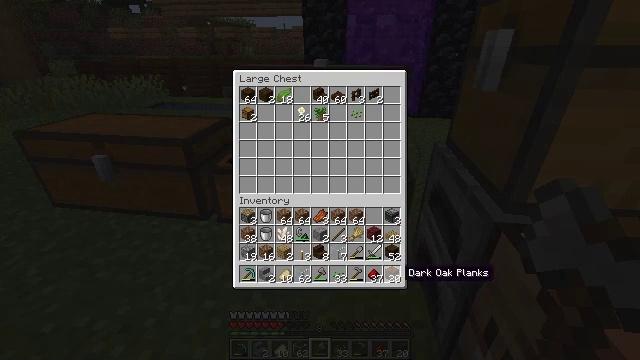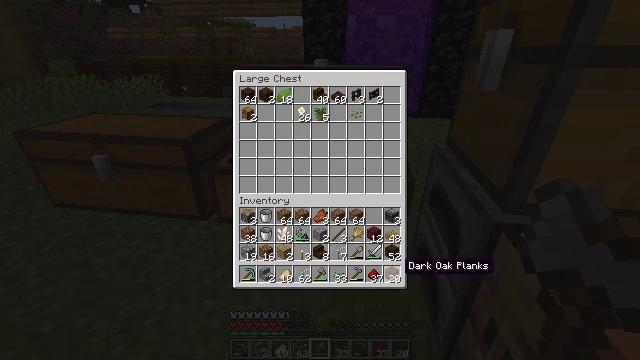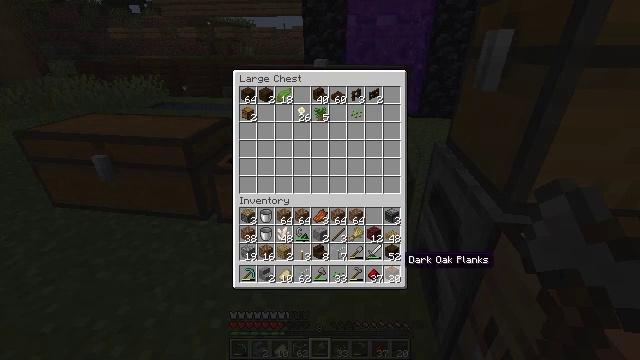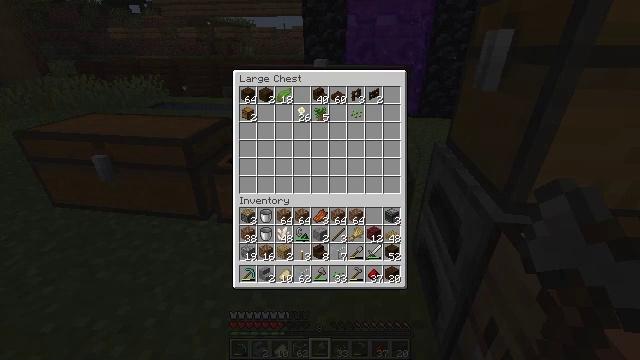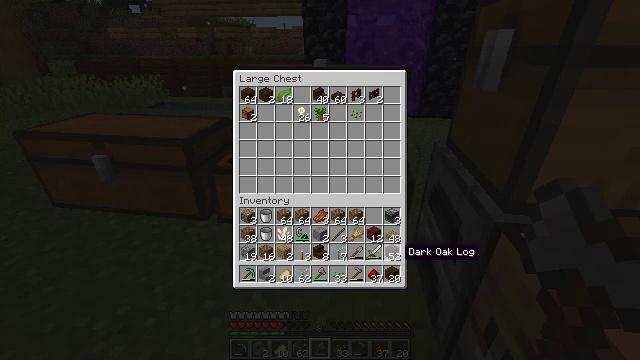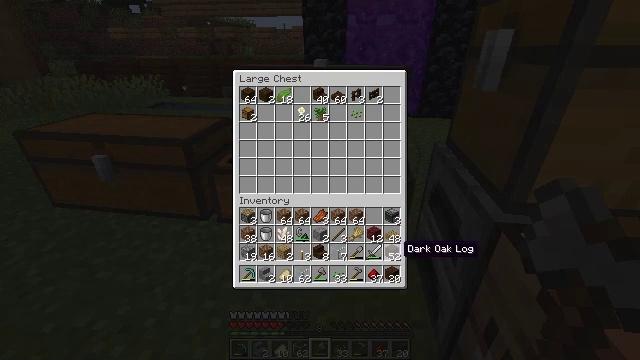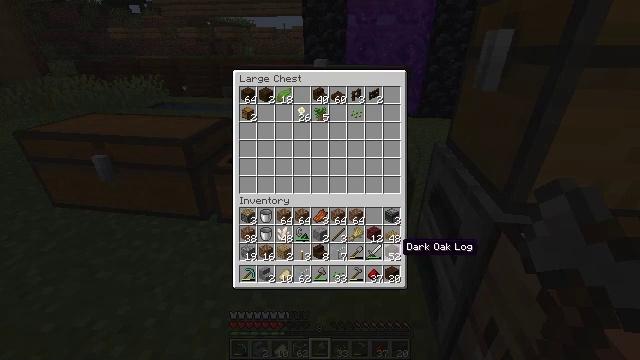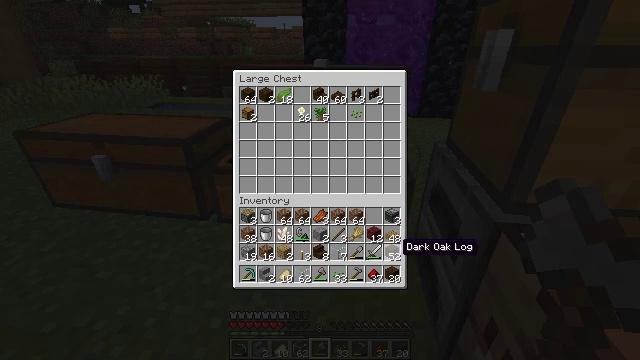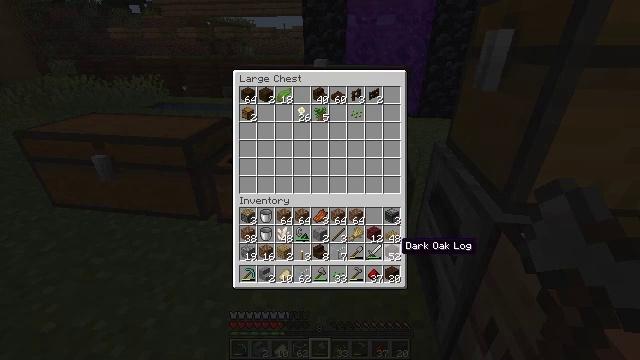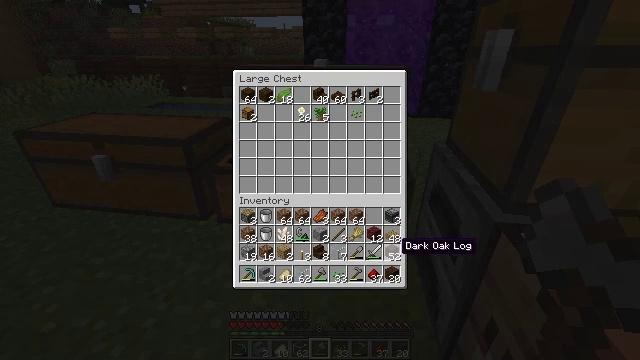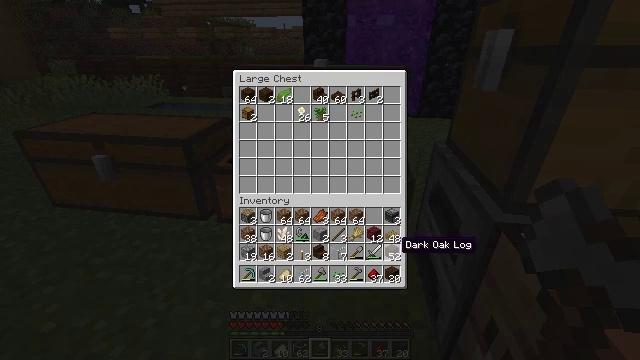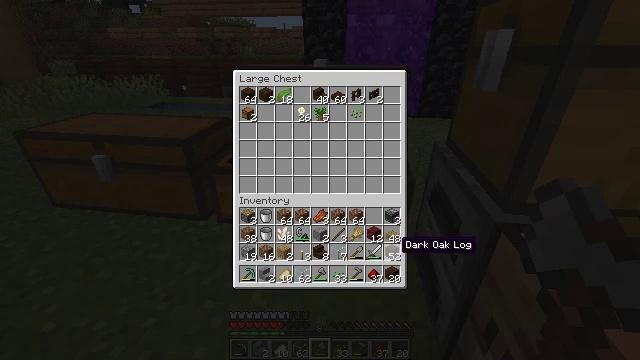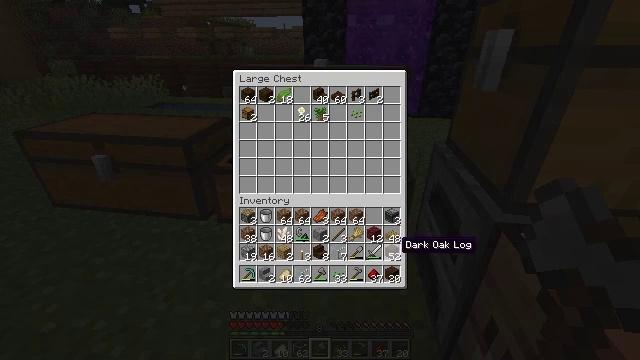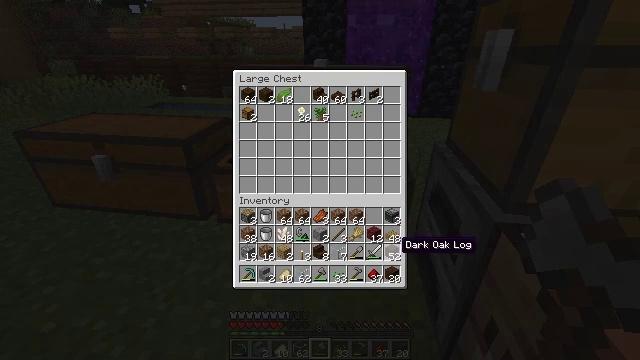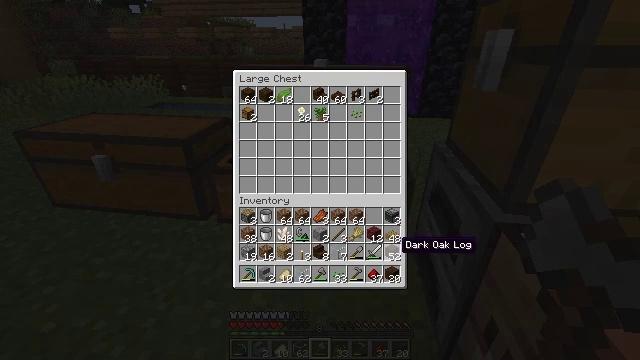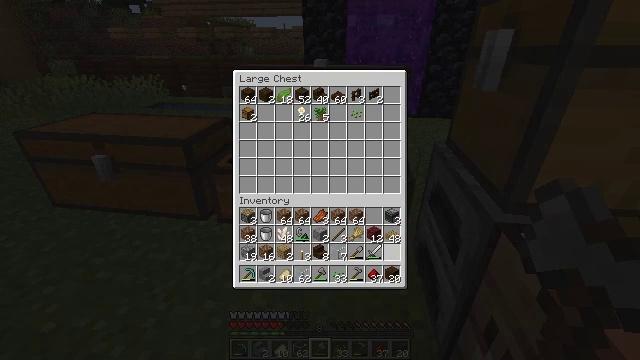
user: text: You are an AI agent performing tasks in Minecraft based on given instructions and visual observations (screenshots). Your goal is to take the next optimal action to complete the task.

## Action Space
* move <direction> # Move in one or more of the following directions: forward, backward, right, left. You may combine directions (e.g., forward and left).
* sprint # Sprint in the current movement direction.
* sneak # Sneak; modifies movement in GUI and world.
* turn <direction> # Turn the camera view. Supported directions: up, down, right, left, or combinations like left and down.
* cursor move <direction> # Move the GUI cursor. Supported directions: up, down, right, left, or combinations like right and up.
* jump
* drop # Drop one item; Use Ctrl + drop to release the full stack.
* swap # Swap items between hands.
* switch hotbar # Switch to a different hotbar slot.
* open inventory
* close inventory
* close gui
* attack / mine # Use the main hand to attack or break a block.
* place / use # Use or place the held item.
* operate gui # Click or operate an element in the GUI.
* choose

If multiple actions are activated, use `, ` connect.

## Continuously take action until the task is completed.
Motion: motion action
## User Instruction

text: Open the crafting table to make a dark oak trapdoor.
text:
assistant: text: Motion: sneak, turn up
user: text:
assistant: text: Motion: sneak
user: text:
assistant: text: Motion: sneak
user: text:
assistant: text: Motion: sneak
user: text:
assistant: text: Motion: sneak
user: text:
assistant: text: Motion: sneak
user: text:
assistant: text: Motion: sneak
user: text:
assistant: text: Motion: sneak
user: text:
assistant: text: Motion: sneak
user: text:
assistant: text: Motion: sneak
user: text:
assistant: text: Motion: sneak
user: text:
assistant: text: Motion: sneak
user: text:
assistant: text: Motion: sneak
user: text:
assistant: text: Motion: sneak
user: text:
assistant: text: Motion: sneak, attack / mine
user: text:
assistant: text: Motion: sneak, attack / mine
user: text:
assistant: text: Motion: sneak, attack / mine
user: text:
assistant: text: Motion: sneak
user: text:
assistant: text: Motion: sneak
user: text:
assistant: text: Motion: sneak
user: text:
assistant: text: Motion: sneak
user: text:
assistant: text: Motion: sneak
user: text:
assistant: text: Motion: sneak
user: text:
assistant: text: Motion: sneak, attack / mine
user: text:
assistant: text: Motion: sneak, attack / mine
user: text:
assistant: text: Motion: sneak, attack / mine
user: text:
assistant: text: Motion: sneak
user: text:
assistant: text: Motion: sneak, turn left
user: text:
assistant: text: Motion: sneak, turn left
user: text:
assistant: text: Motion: sneak